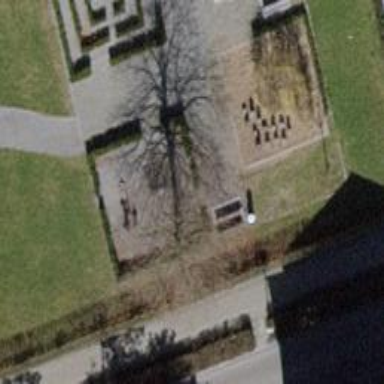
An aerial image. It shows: Bench.